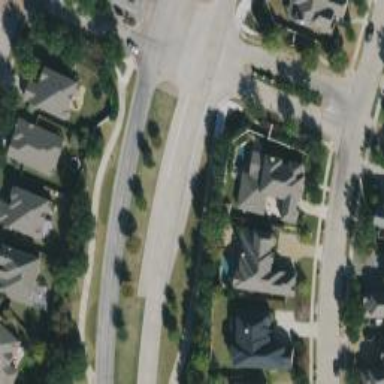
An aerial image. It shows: Secondary road with separate sidewalk.